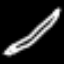
Label: pencil